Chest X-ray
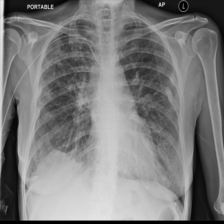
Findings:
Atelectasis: positive
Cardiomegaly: negative
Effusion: negative
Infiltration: positive
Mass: negative
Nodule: negative
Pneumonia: negative
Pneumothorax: negative
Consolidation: negative
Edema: negative
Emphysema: negative
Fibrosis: negative
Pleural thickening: negative
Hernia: negative